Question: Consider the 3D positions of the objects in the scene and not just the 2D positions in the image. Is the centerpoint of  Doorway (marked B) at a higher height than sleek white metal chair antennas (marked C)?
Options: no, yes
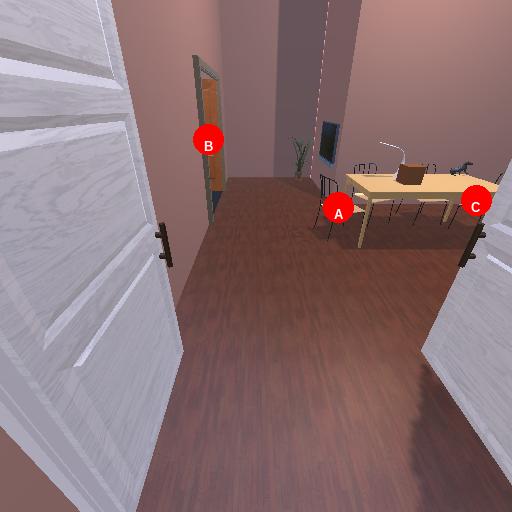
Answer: no